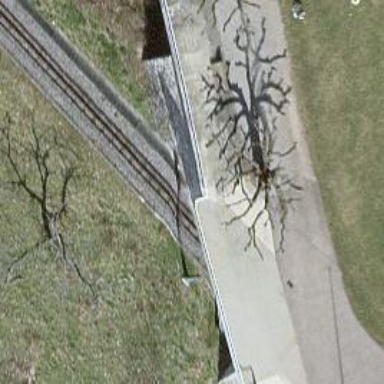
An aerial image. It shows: Narrow-gauge railway tunnel with electrified tracks and single railway track.